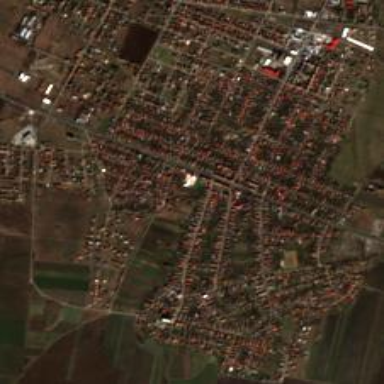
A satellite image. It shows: Residential area in village.